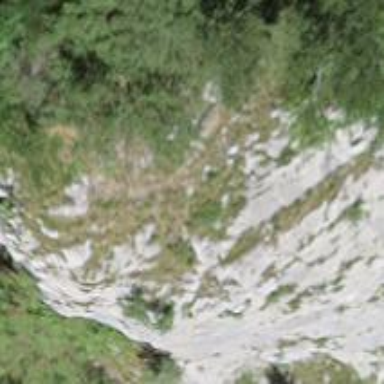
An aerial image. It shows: Cliff in nature.